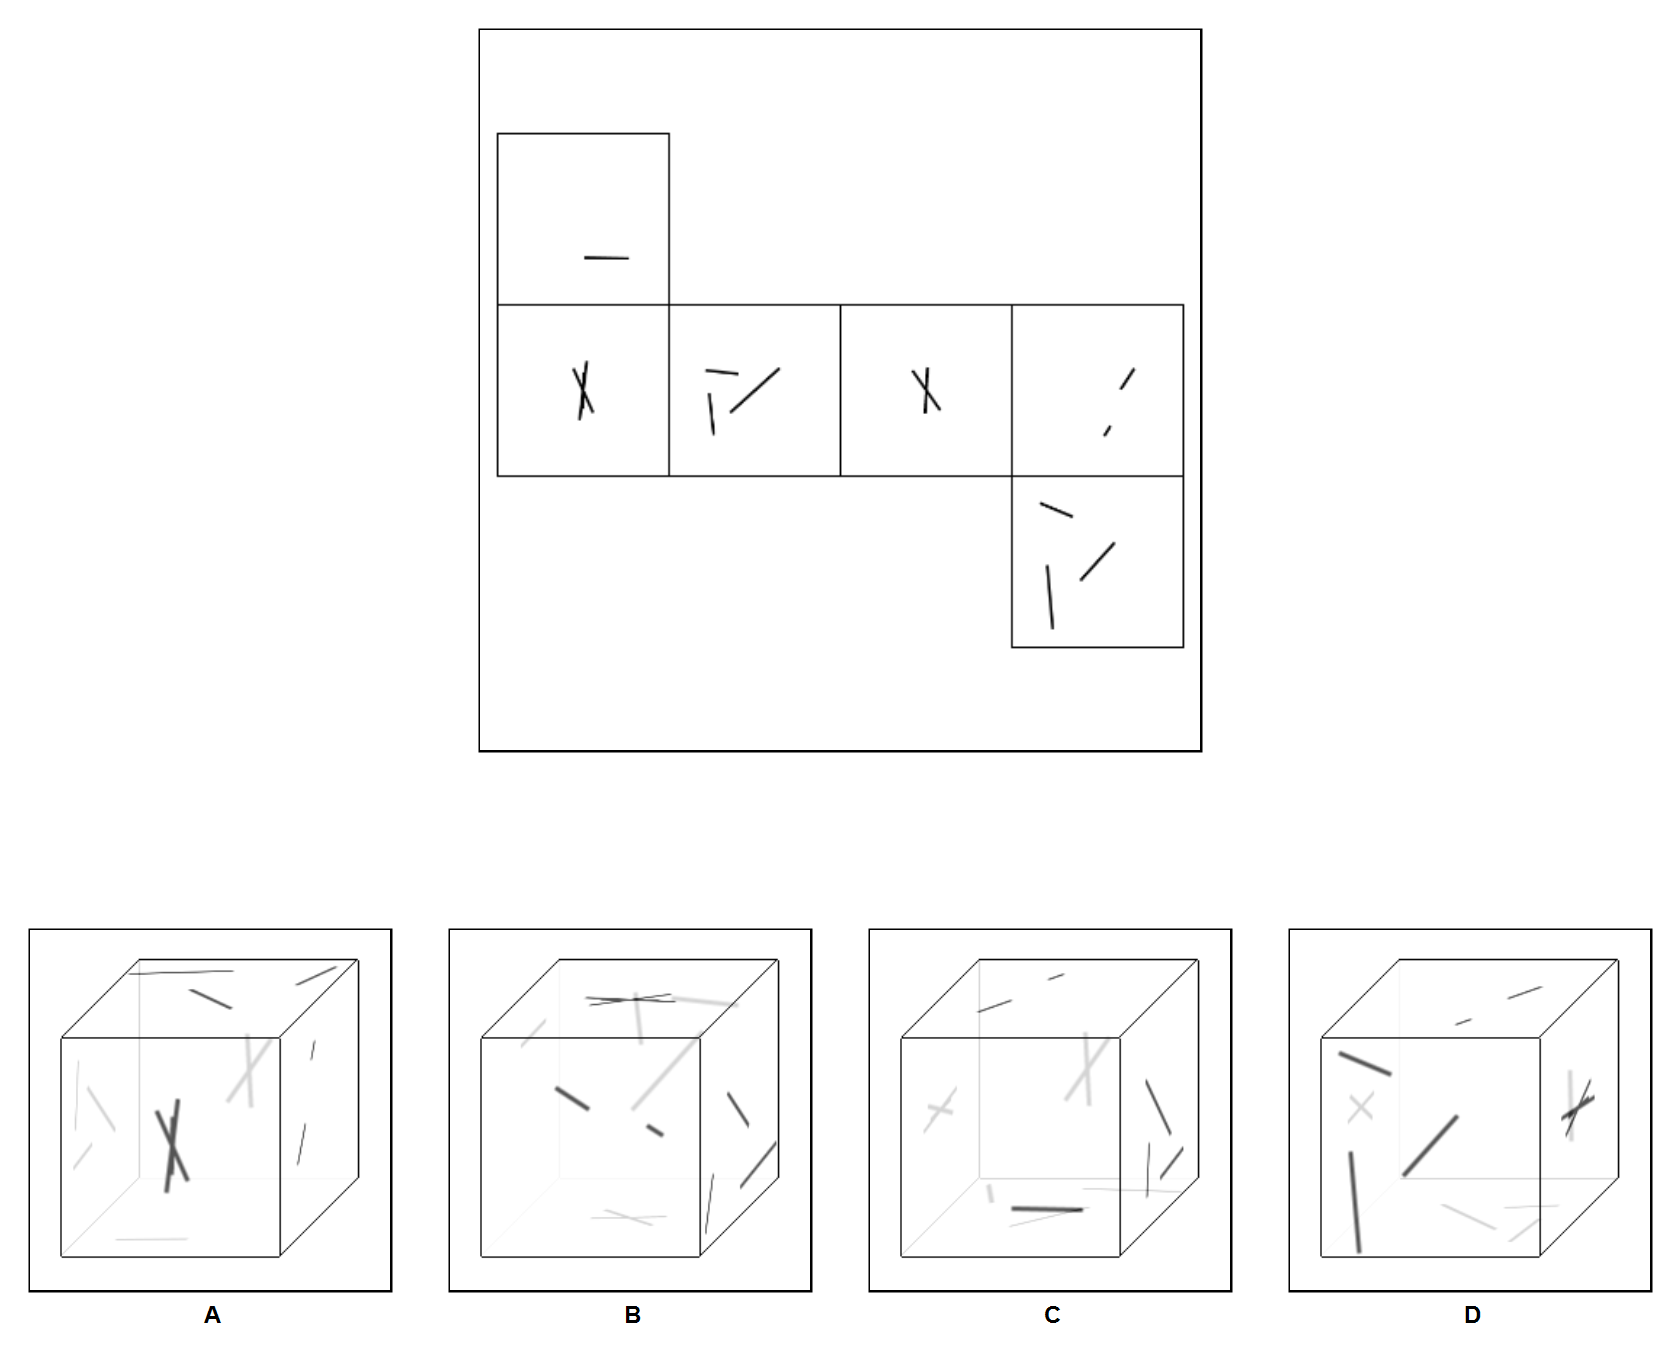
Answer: C